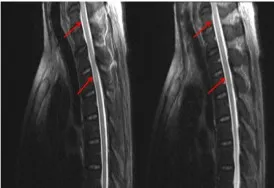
MRI imaging of the patient before and after treatment. (B, D) After treatment, the patient's intracranial lesions had almost disappeared.
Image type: radiology (mri)